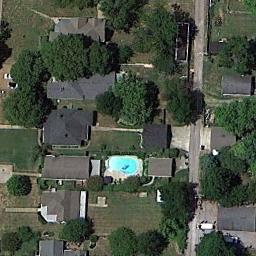
Label: residential